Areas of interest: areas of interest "Commercial service"
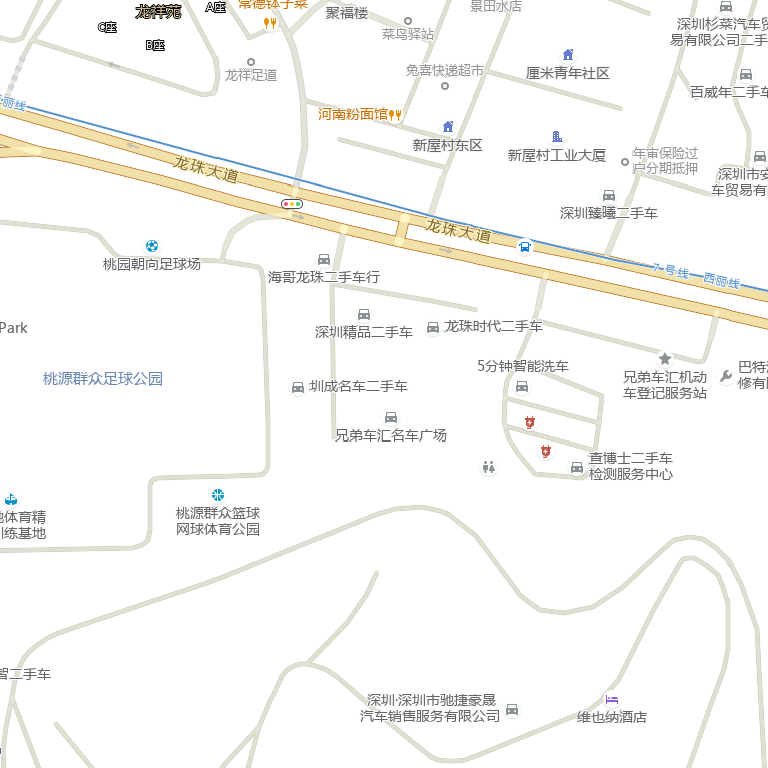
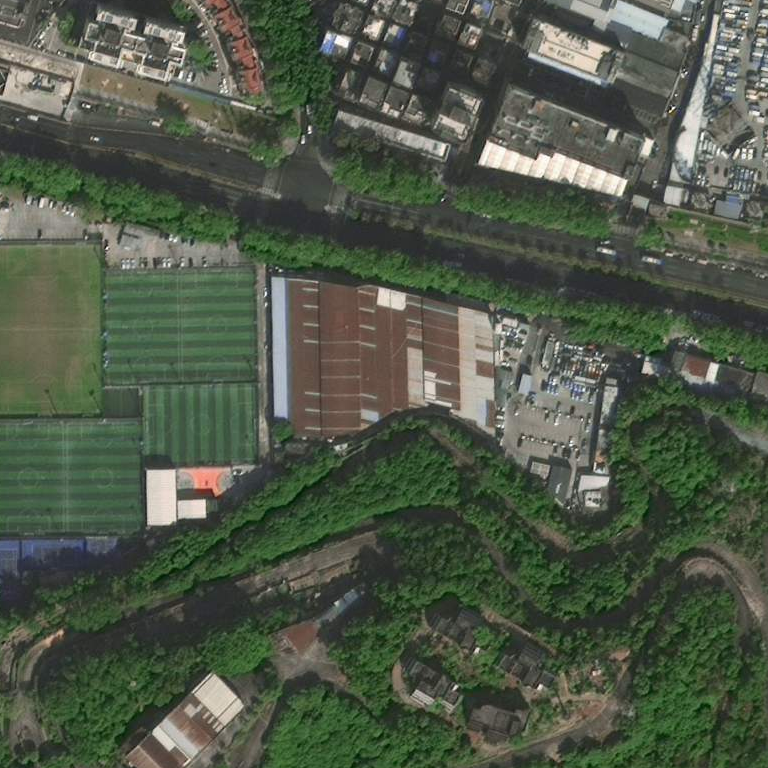